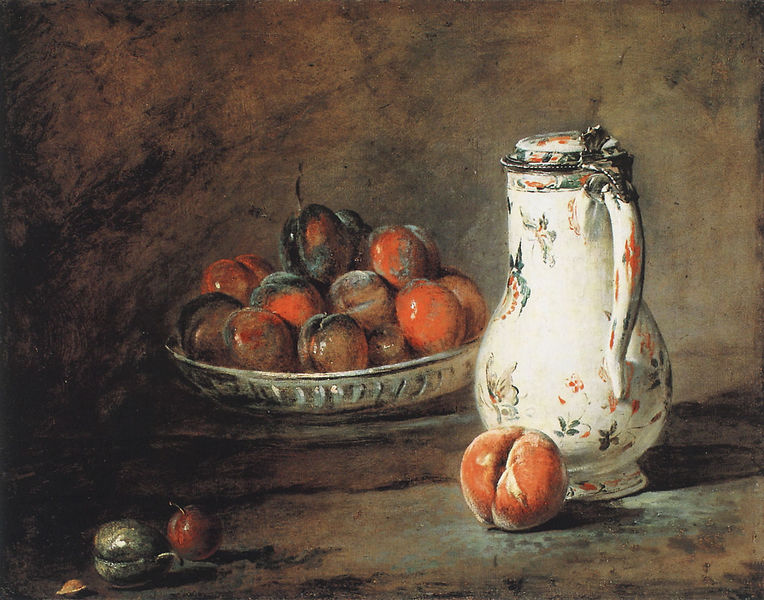
Titel: Pflaumenschale mit Pfirsich und einem Wasserkrug
Künstler: Jean-Baptiste Siméon Chardin
Institution: Washington, The Philipps Collection
Schlagwörter: gemälde, schatten, weiß, blumen, braun, licht, tisch, blüten, obst, rot, muster, schale, schüssel, öl, henkel, kanne, krug, stilleben, stillleben, äpfel, dekor, floral, stil, reflexion, deckel, nature morte, pichet, zinn, porzellan, reflexionen, milch, schimmel, obstschale, pfirsich, tomaten, reif, steingut, pfirsiche, pflaume, schmetterlinge, porcelaine, nature, verfault, pflaumen, kern, plat, schaale, coupe, fruits, carafe, faïence, pêches, coupe de fruits, vergammelt, broc, stilleben düster, zwetschke, porzellankanne, schimmlig, gammlig, ringlotte, kanne mit deckel, bemalte keramik, weißgrundige keramik, henkelschale mit deckel